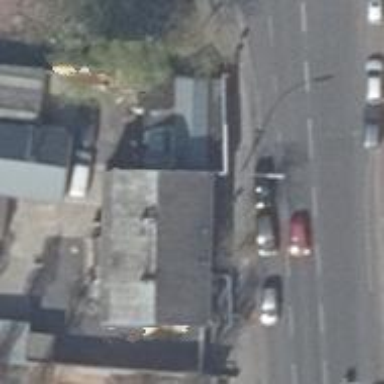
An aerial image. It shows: Fast food establishment.